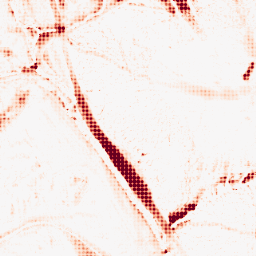
Category: morphological
Decomposition family: morphological_ellipse
Decomposition parameters: operation: opening
width: 20
height: 30
Upsampling method: sinc_blackman
Upsampling parameters: scale: 4
kernel_size: 4
Upsampling scale: 4